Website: ulta-beauty
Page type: account-selection
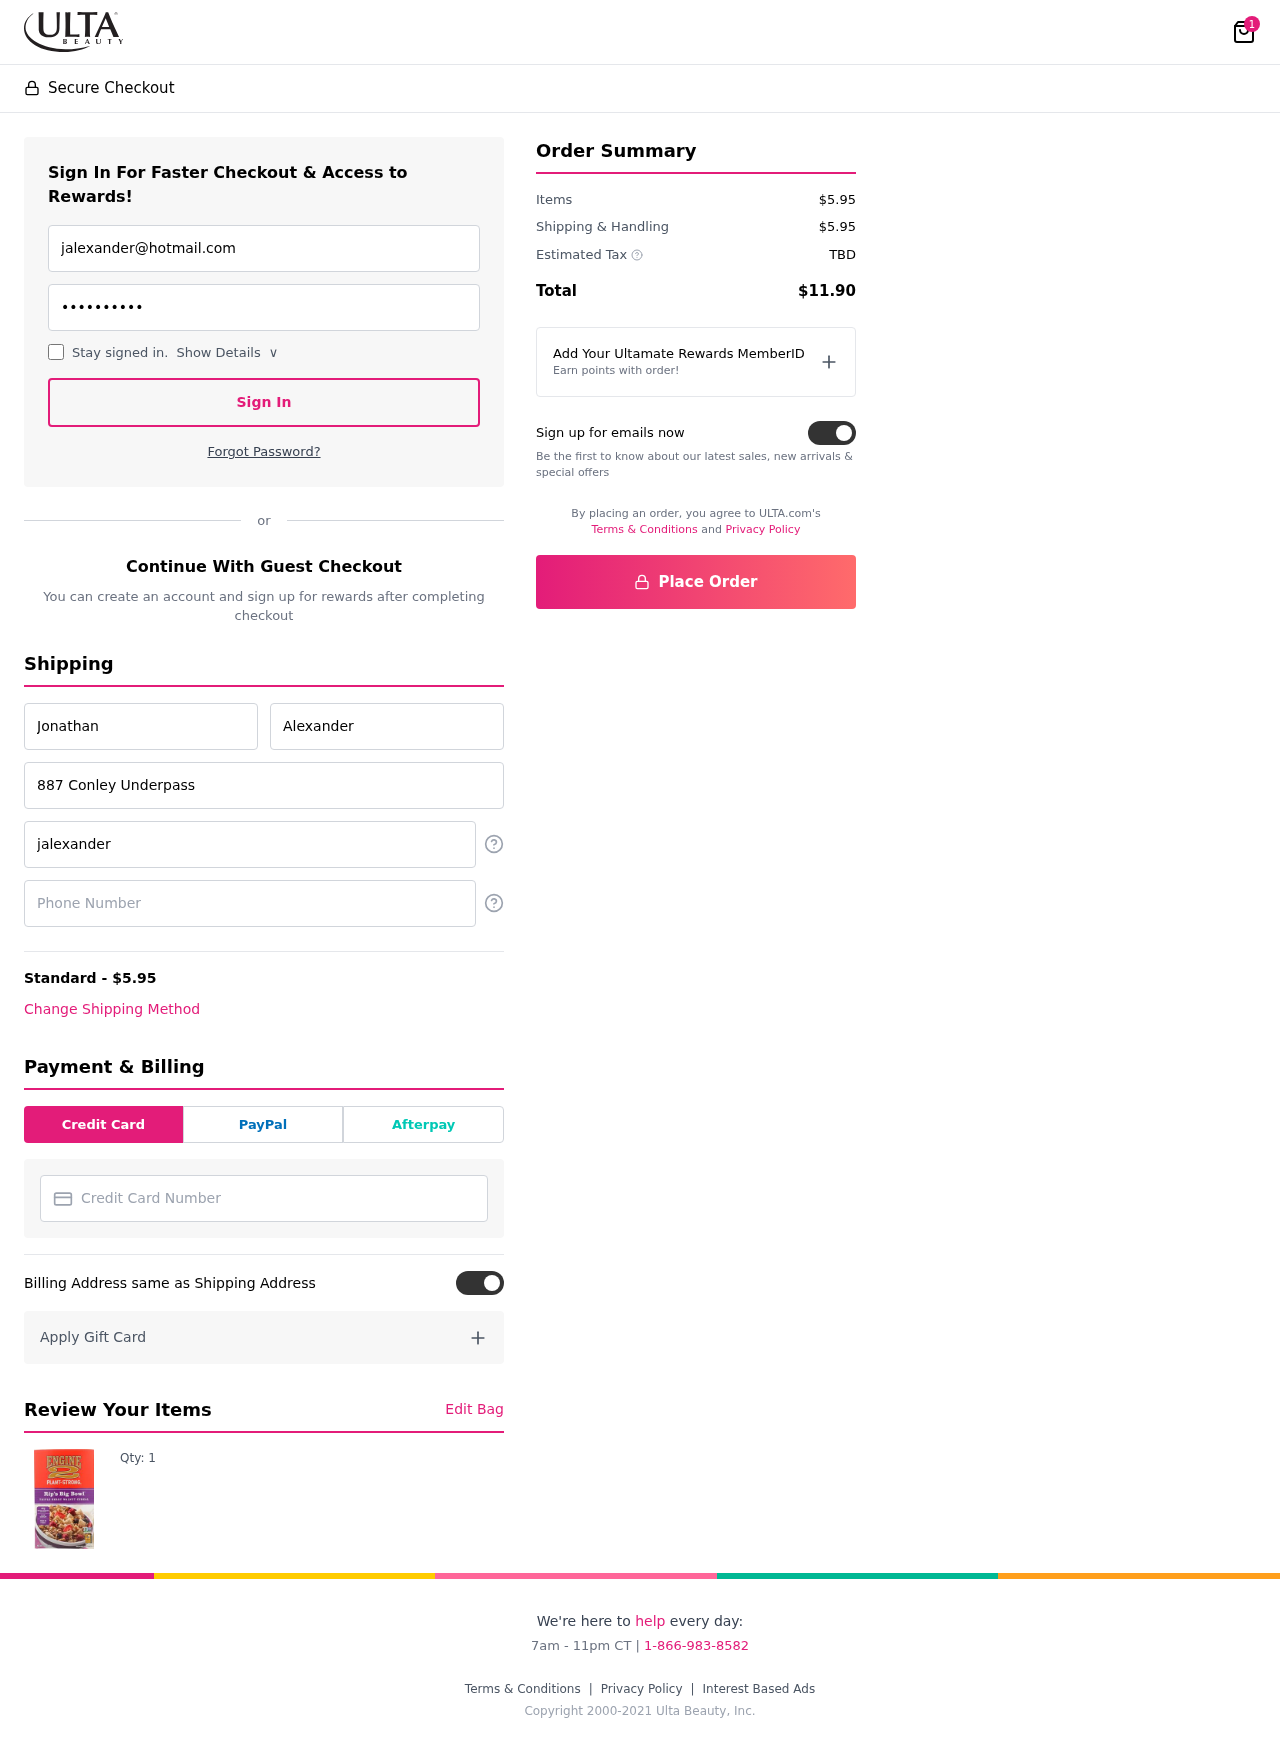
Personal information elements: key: PII_CARD_NUMBER
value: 4419 2822 9190 0992
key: PII_EMAIL
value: jalexander@hotmail.com
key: PII_EMAIL2
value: jalexander@hotmail.com
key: PII_FIRSTNAME
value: Jonathan
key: PII_LASTNAME
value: Alexander
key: PII_PHONE
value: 4207216762
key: PII_STREET
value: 887 Conley Underpass
Product elements: key: PRODUCT1_QUANTITY
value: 1
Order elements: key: ORDER_NUM_ITEMS
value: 1
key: ORDER_SHIPPING_COST
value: $5.95
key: ORDER_SUBTOTAL
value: $5.95
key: ORDER_TAX
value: TBD
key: ORDER_TOTAL
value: $11.90